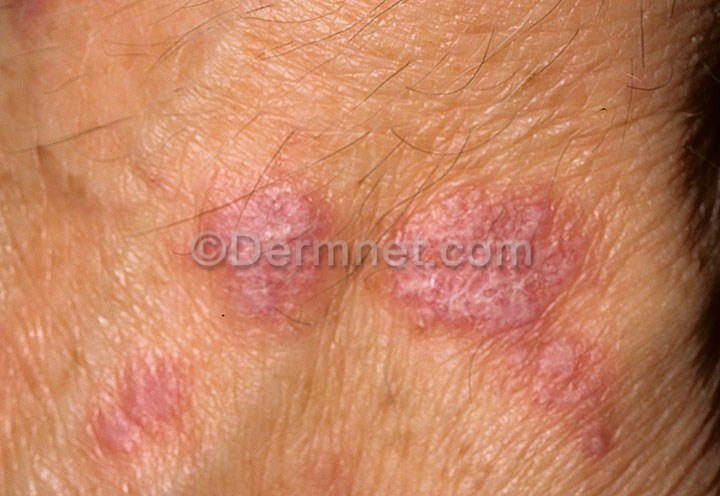
Disease: Nail Fungus and other Nail Disease